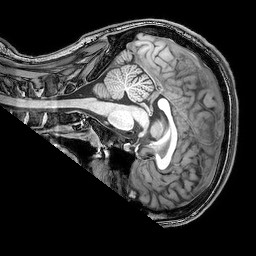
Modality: T1w
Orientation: sagittal
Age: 25
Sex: male